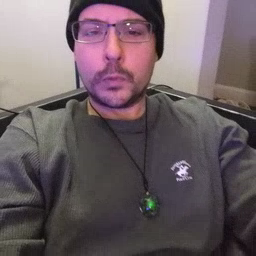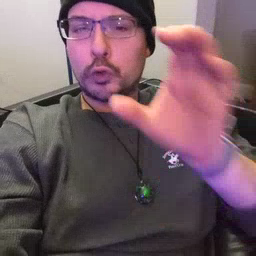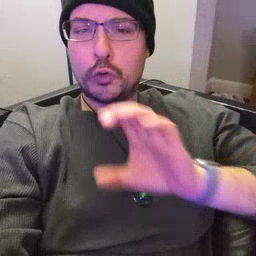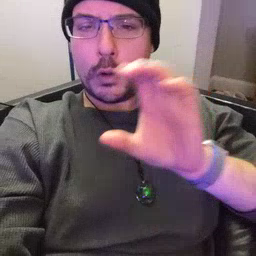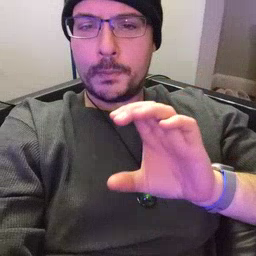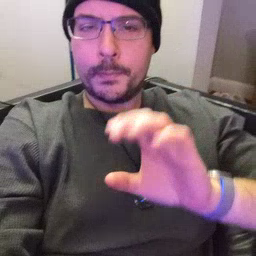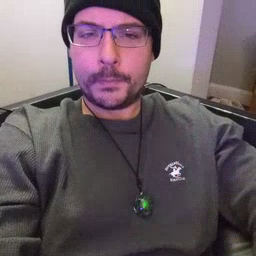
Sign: chocolate